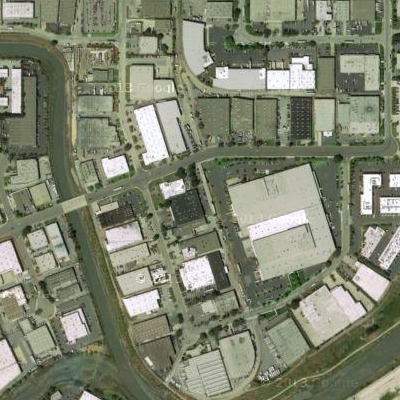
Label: Industry